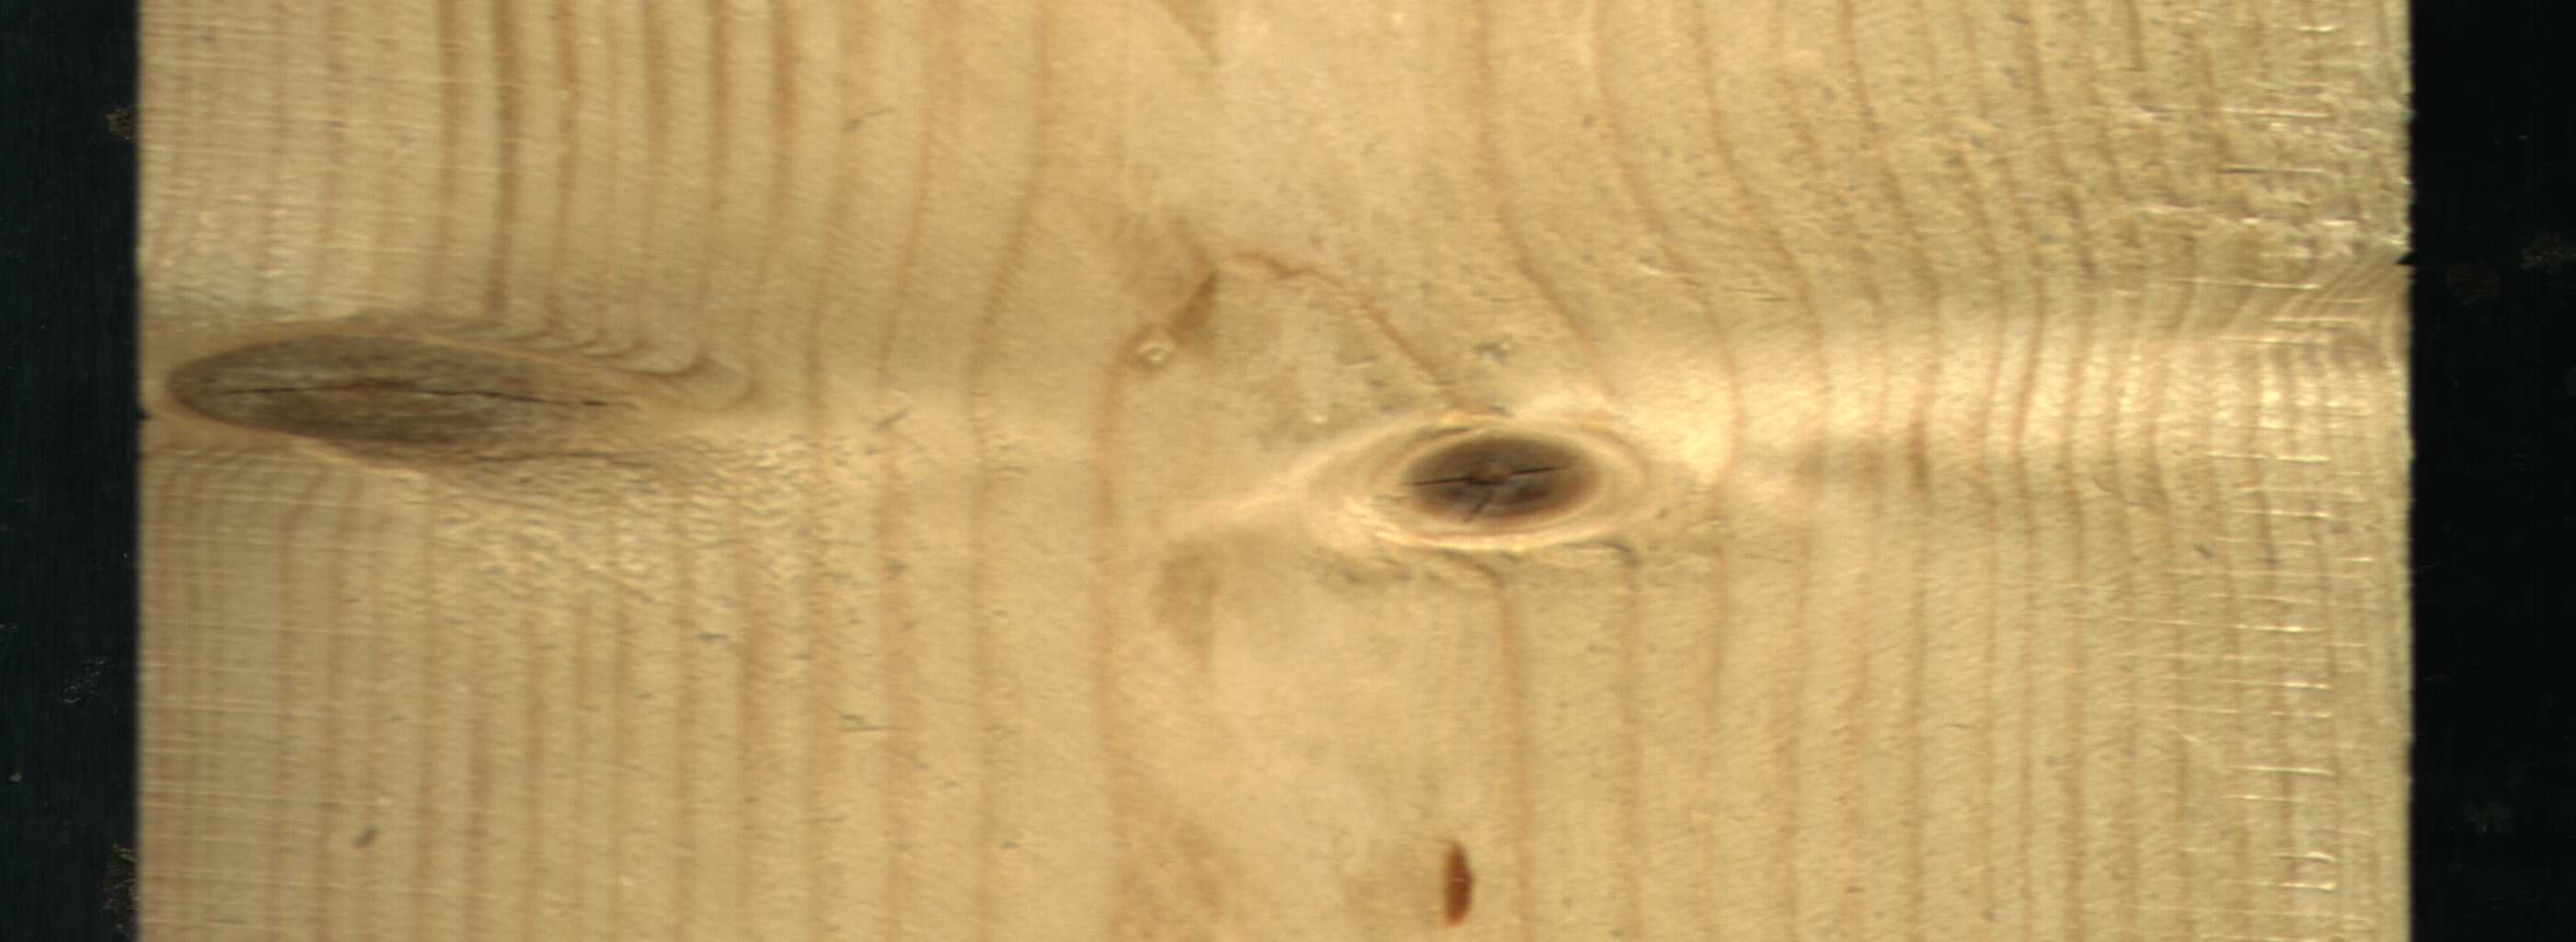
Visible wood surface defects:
resin
knot_with_crack
Live_Knot